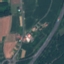
Land use / land cover: Highway